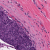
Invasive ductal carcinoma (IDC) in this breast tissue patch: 0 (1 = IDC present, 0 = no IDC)